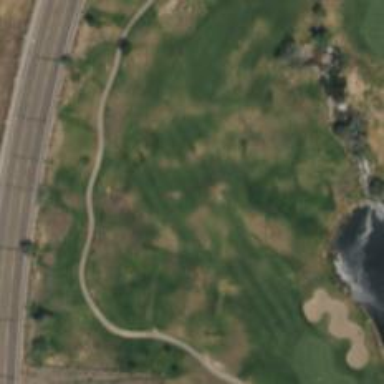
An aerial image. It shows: View of golf hole.